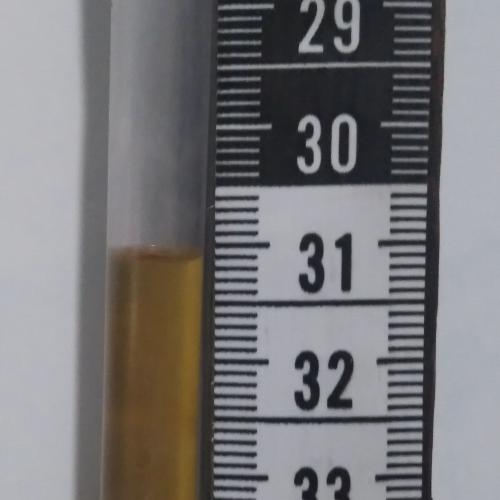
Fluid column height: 31.1 cm